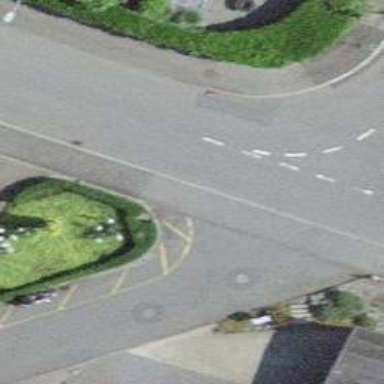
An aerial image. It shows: Kerb serving as barrier.